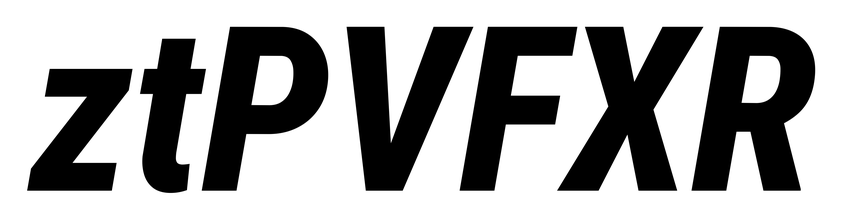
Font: Roboto-Italic_Condensed_ExtraBold_Italic